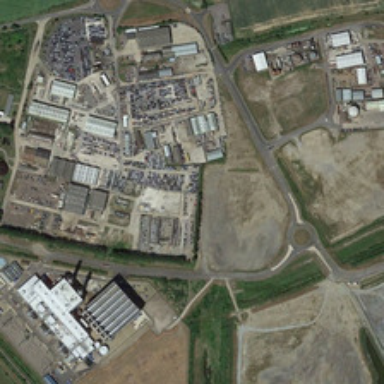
A lot of industrial zones along the lake .